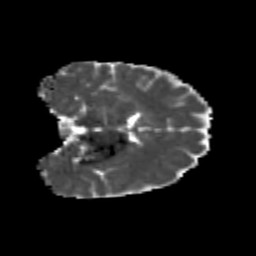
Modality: MD
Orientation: coronal
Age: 23
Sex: female
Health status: healthy
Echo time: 0.074 s